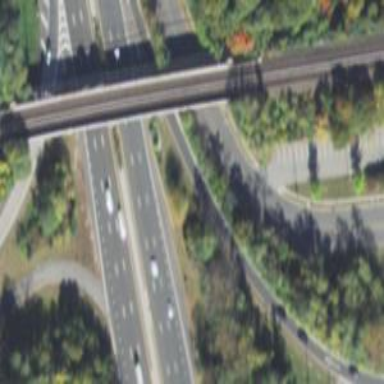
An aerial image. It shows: Asphalt motorway link.